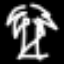
Label: palm tree